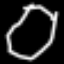
Label: octagon